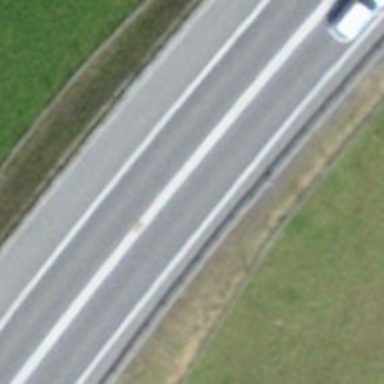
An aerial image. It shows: Asphalt motorway of trunk classification.